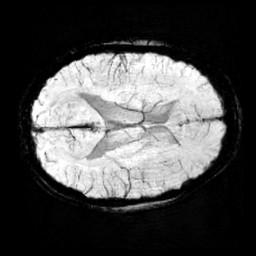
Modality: minIP
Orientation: axial
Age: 13
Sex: male
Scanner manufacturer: siemens
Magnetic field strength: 3 T
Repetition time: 0.027 s
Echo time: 0.02 s